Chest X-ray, AP view. Patient: 45 years old, sex M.
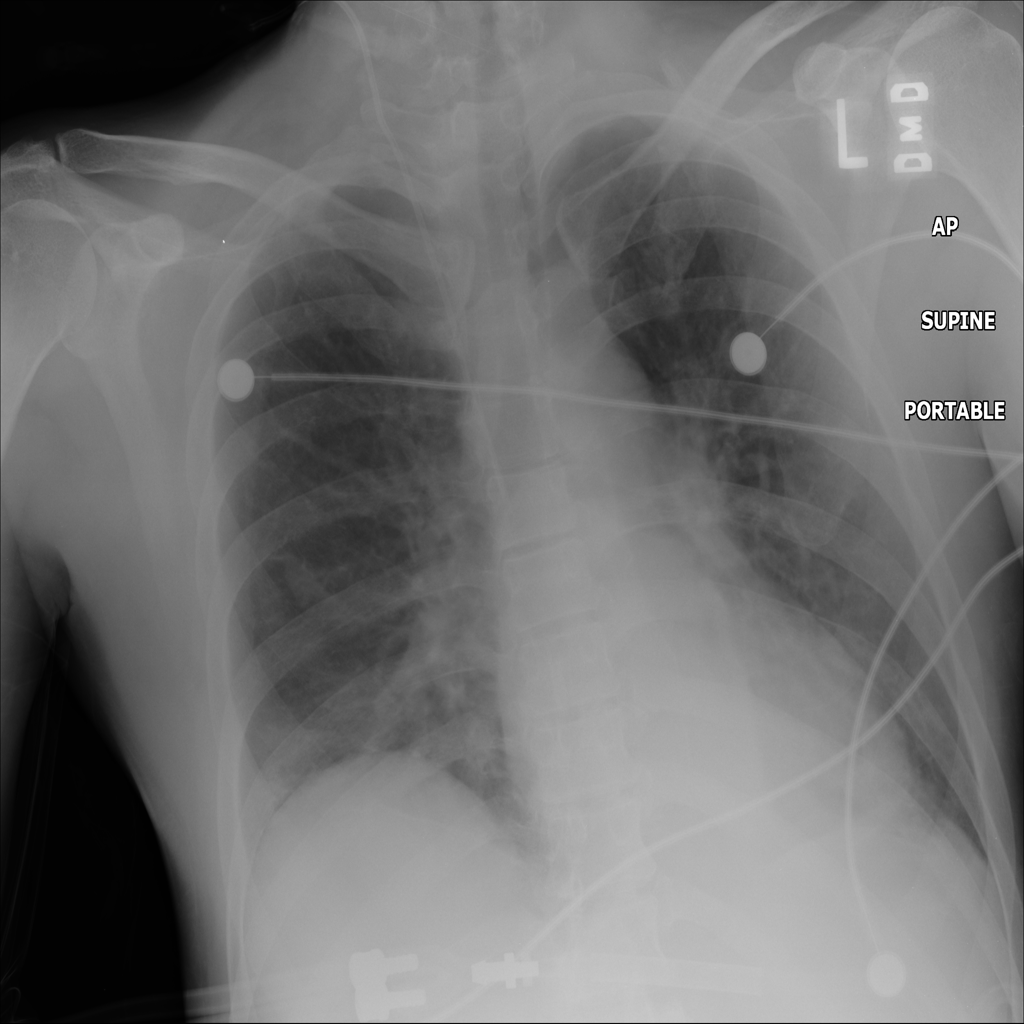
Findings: No Finding